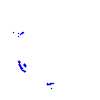
Particle: proton